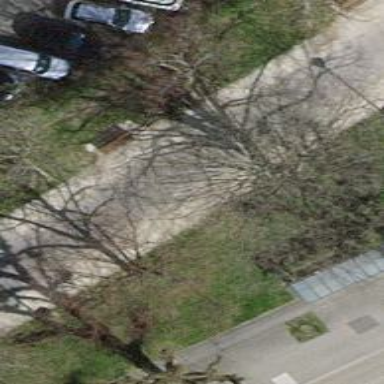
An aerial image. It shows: Brown bench.